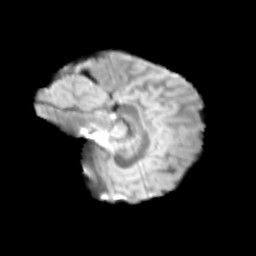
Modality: T2w
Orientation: sagittal
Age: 13
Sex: male
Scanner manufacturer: siemens
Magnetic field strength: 3 T
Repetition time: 3.8 s
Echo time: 0.07 s